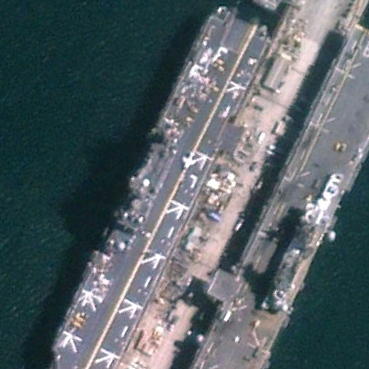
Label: assault